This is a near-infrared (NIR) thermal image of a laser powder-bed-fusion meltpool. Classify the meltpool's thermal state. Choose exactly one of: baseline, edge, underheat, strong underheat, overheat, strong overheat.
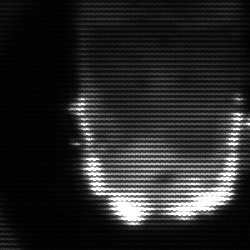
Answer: baseline